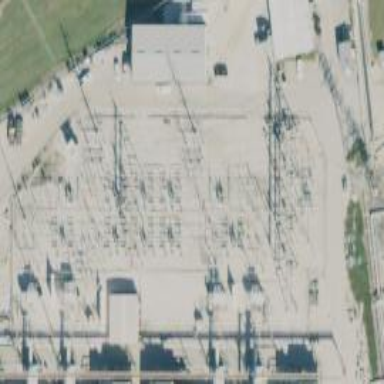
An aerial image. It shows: Switch used for power control.